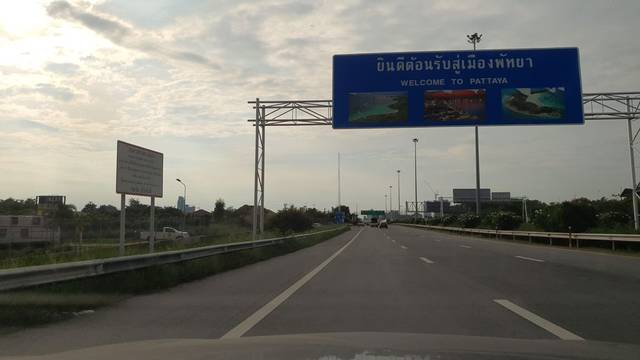
Region: Thailand
Coordinates: 12.944, 100.91